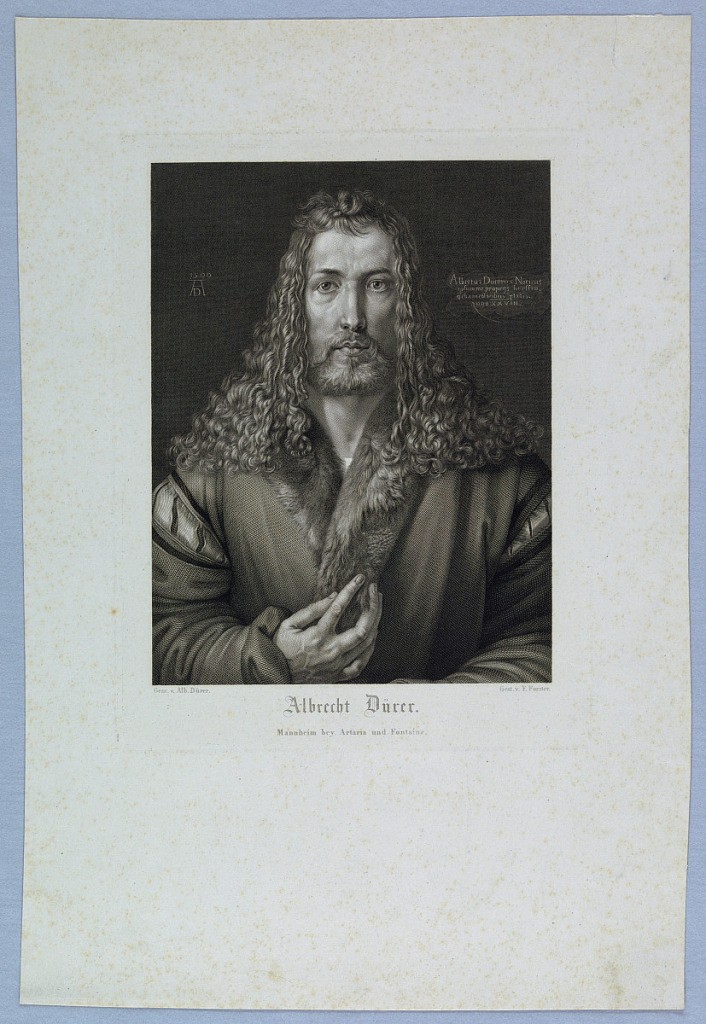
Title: Self-Portrait by Dürer
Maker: François Forster, French, 1790 - 1872
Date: ca. 1822
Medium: Engraving on paper
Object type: Print
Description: Print after self-portrait by Dürer.